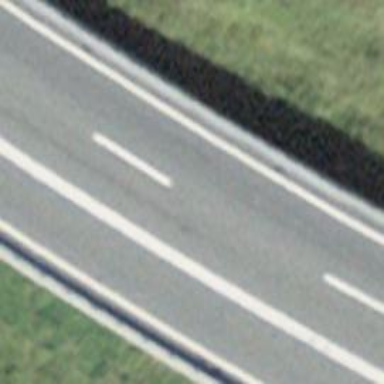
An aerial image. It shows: Motorway bridge with asphalt surface. It is part of trunk highway.